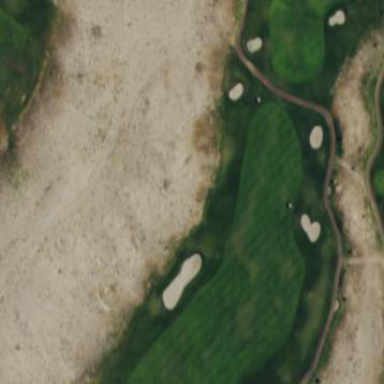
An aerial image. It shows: Area of rough grass used for golf.